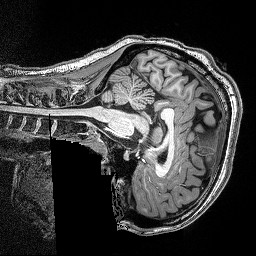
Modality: T1w
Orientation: sagittal
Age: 18
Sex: female
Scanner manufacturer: siemens
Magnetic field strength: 3 T
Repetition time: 2.5 s
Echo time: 0.00343 s